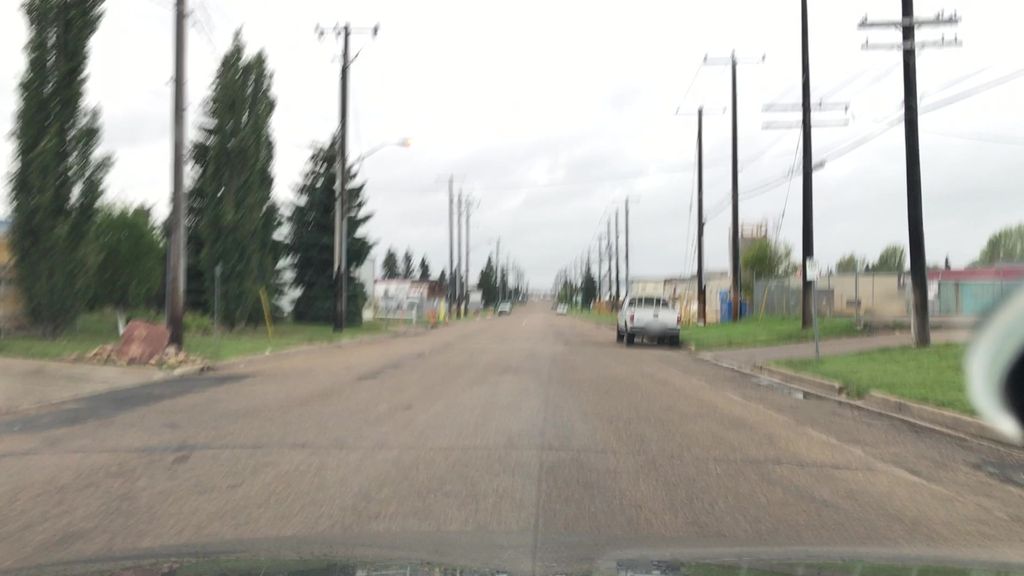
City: edmonton